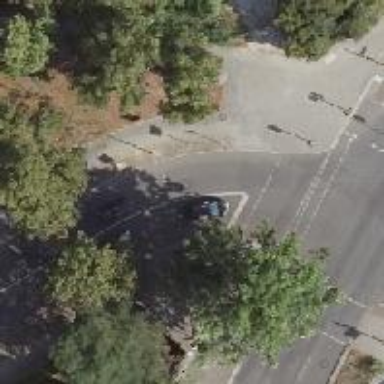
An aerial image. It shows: Road with traffic signals.